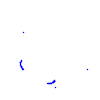
Particle: proton